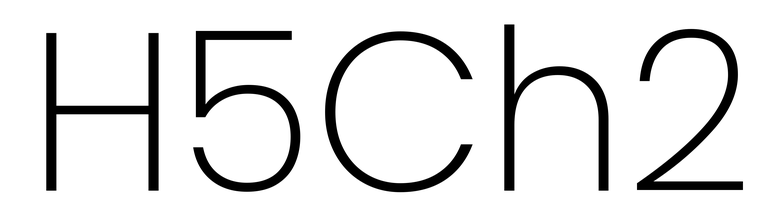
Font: Poppins-ExtraLight